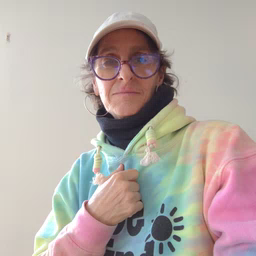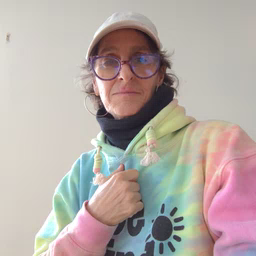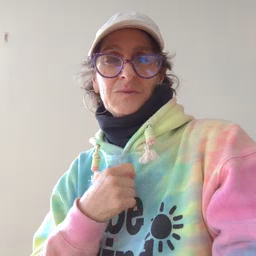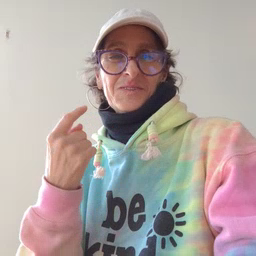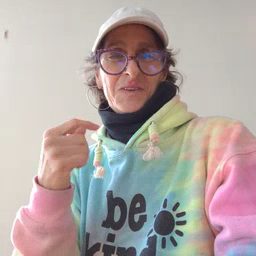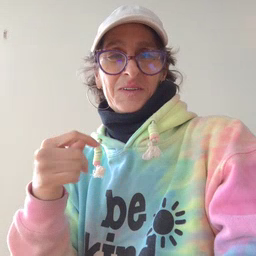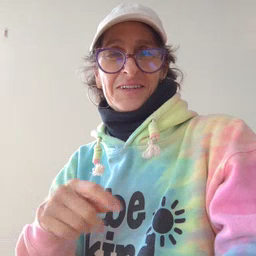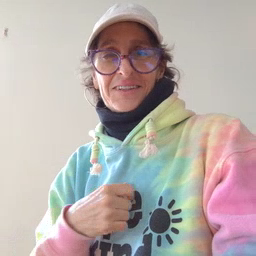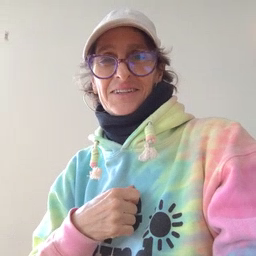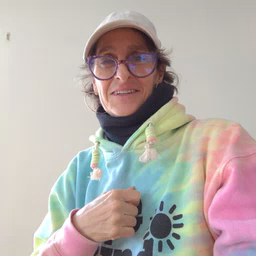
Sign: toy